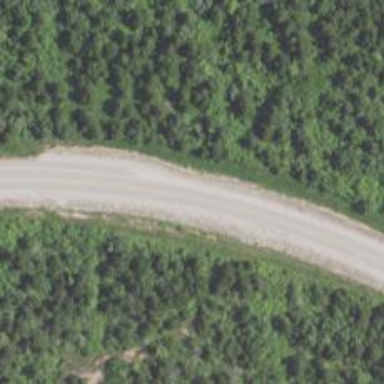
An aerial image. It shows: Tertiary road.